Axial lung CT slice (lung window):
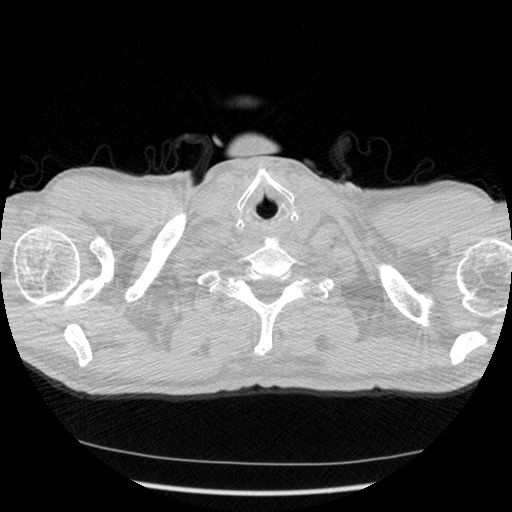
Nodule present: no